Aerial crown-view tile of a tropical tree (Barro Colorado Island, Panama), acquired 20250512:
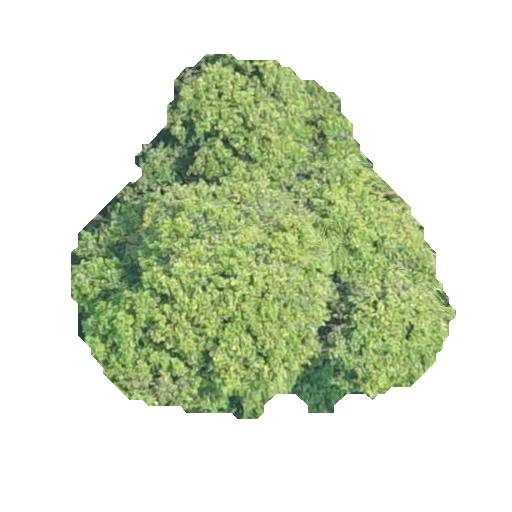
Species: Prioria copaifera
GBIF accepted scientific name: Prioria copaifera
Crown area: 140.301 m²